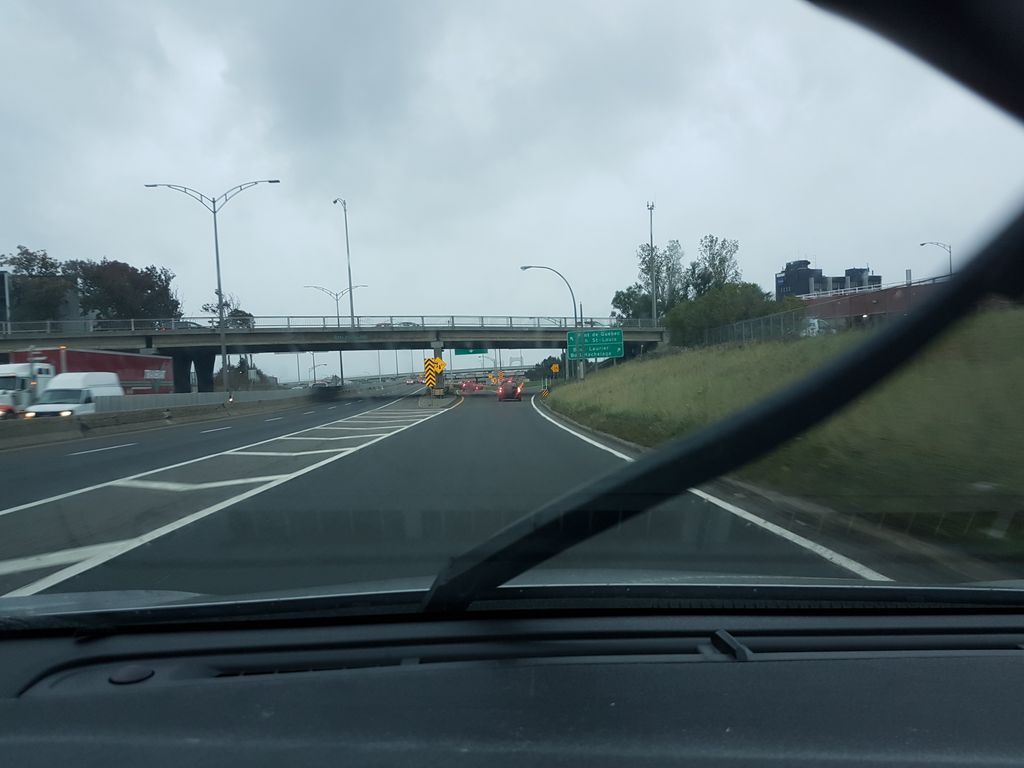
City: quebec_city